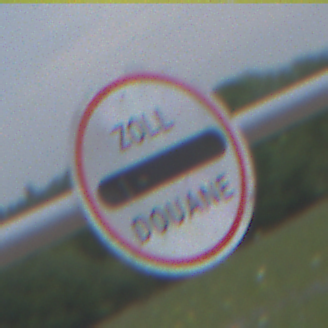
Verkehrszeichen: Zollstelle
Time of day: Midday
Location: Outdoor (RoadRail)
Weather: PartlyCloudy
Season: NotSpecified
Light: Natural